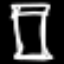
Label: hourglass